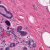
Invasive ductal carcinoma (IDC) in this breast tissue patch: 0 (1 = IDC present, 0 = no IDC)